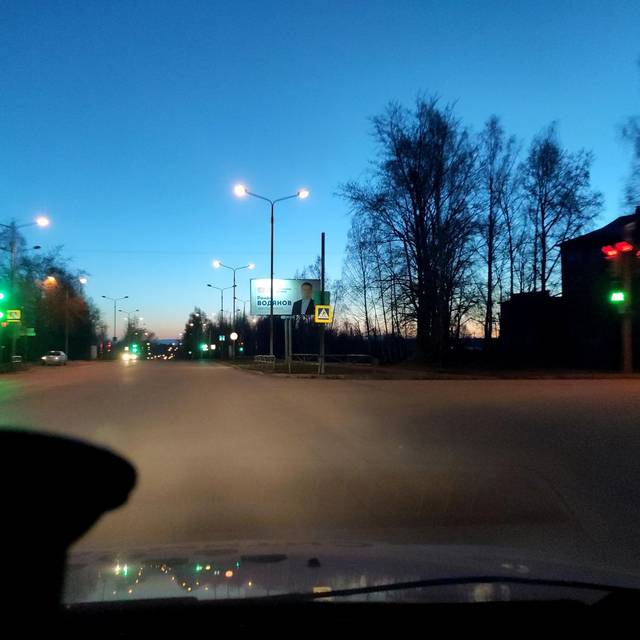
Region: Russia
Coordinates: 58.091, 56.383